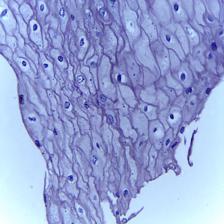
Diagnosis: Normal